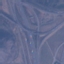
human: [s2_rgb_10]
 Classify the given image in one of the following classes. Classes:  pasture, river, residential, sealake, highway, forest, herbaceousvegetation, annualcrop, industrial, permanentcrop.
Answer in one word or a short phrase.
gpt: Highway